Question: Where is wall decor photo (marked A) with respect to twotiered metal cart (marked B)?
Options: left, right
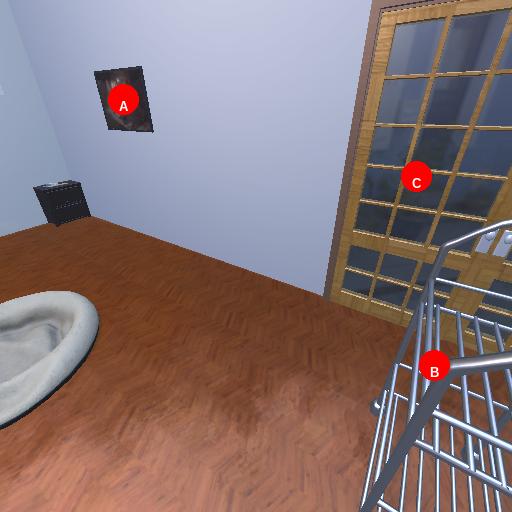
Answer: left